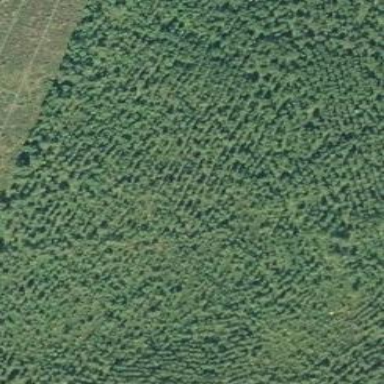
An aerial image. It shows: Forest area predominantly covered with needle-leaved trees.